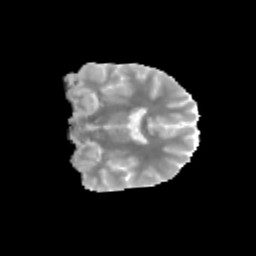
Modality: MD
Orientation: coronal
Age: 13
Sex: male
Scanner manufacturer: siemens
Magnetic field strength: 3 T
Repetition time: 3.8 s
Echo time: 0.07 s